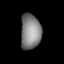
Tissue: lung
Cell type: Epithelial cells
Senescence score: 0.5653
Nuclear area (px): 697
Mean DAPI intensity: 129.627